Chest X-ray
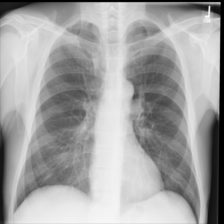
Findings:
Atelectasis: negative
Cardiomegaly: negative
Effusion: negative
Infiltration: negative
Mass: negative
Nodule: negative
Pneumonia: negative
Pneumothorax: negative
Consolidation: negative
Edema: negative
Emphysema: negative
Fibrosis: negative
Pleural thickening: negative
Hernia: negative